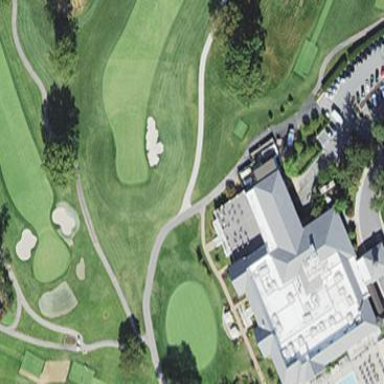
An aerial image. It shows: Clubhouse building associated with golf course.